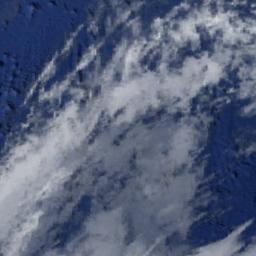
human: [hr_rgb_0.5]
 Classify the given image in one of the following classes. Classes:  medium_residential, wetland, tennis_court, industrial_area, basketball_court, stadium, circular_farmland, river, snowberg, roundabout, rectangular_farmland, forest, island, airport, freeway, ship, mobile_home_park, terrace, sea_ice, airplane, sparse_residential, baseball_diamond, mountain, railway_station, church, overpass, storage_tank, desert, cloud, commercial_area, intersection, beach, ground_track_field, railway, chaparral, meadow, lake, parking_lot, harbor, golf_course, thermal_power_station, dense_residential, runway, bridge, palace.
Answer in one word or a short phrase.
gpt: cloud